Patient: sex M, age 42
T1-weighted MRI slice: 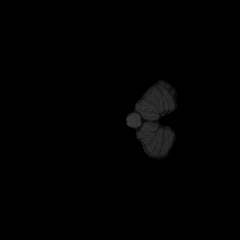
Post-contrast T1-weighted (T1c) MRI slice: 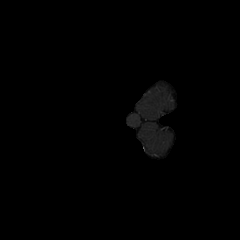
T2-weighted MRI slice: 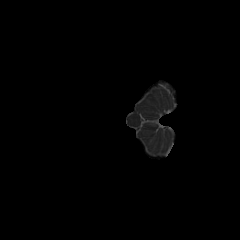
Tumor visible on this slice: no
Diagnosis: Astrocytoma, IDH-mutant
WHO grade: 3